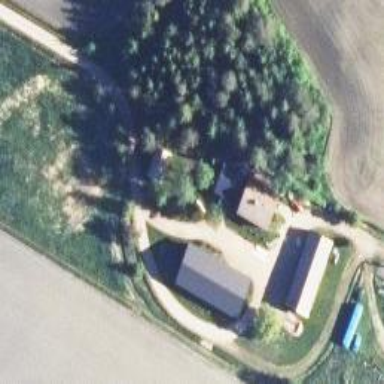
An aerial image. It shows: Farm.